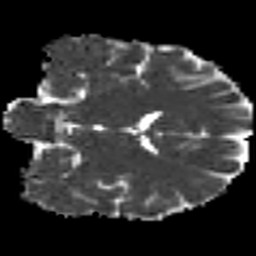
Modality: MD
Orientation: coronal
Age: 39
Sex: male
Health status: healthy
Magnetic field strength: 3 T
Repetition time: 9 s
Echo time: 0.093 s